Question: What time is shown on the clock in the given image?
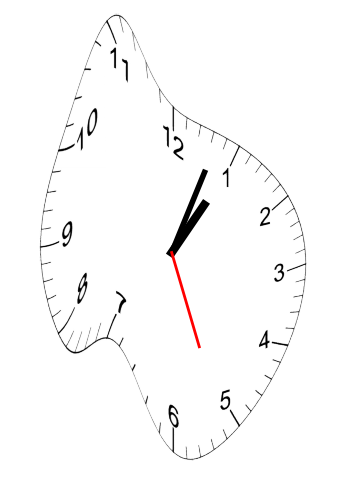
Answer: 01:03:26